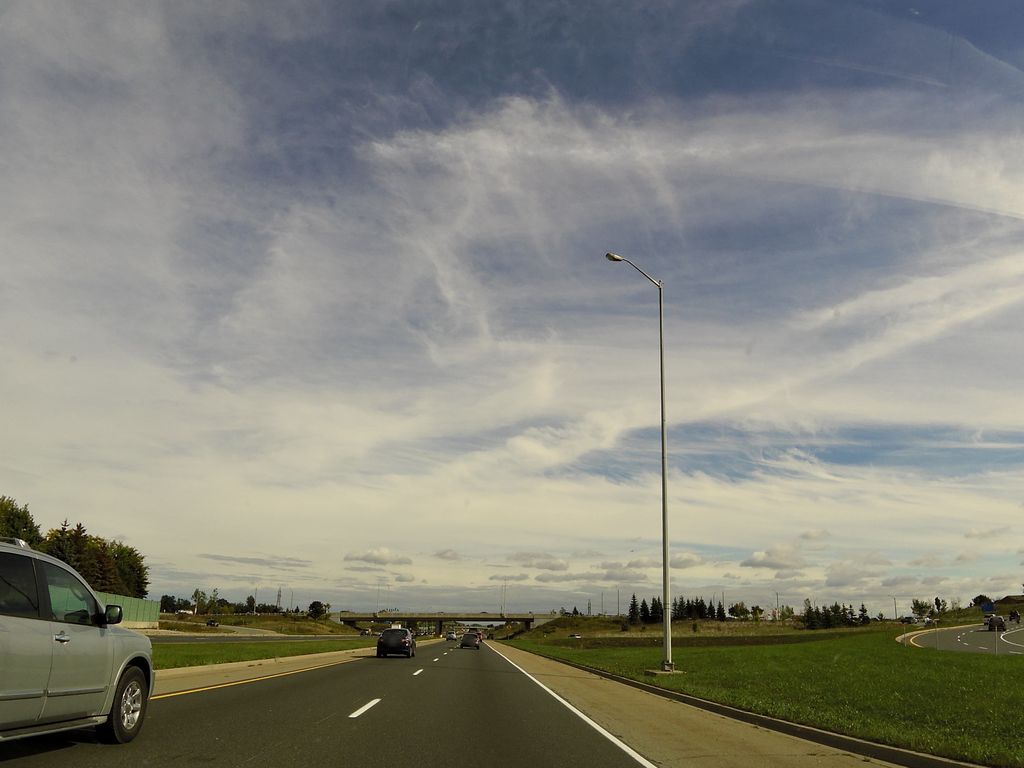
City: hamilton